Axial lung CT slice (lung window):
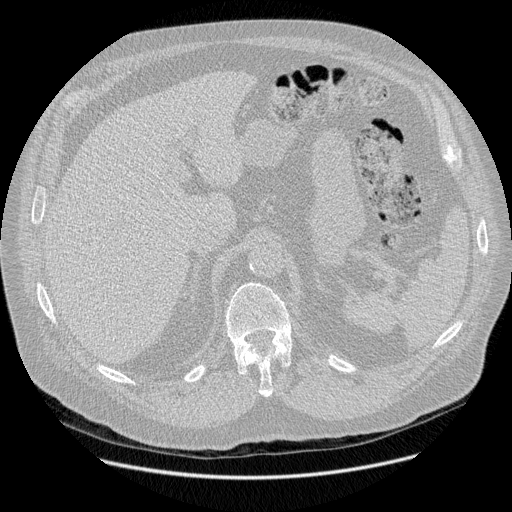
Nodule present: no